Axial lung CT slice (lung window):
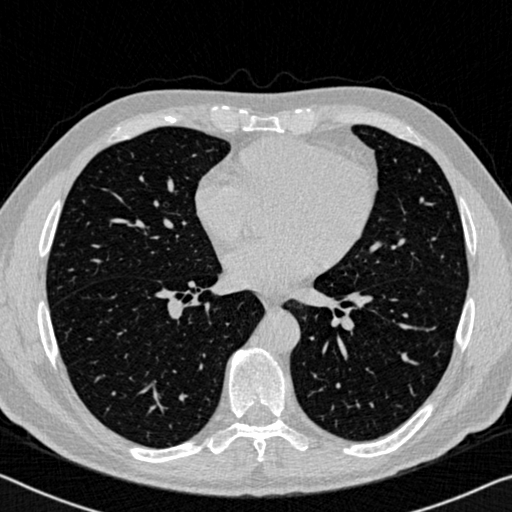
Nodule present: no